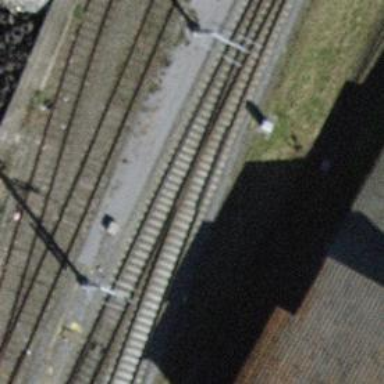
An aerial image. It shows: Railway track with contact line for electrification.